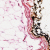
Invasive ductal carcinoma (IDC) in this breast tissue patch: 0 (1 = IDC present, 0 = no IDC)